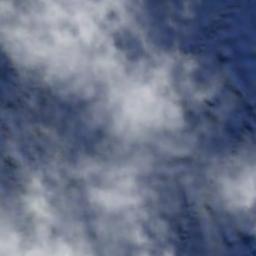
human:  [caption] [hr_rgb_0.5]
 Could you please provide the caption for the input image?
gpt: The stratus clouds are located above the surface of the sea .

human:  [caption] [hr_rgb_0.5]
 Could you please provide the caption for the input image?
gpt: There is a little thin cloud above the brown farmland .

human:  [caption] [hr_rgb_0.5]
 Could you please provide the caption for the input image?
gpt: The white cloud is above blue sea .

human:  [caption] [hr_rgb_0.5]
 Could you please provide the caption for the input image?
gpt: Large white clouds on the blue sea .

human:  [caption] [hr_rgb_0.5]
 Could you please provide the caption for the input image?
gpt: There are many gauzy clouds over a blue sea .